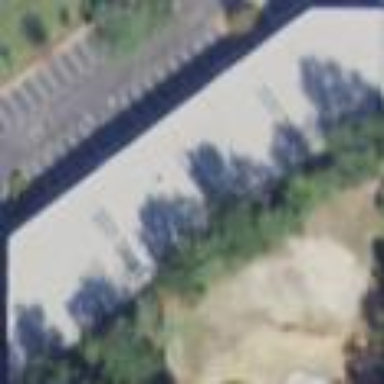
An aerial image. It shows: Commercial building.